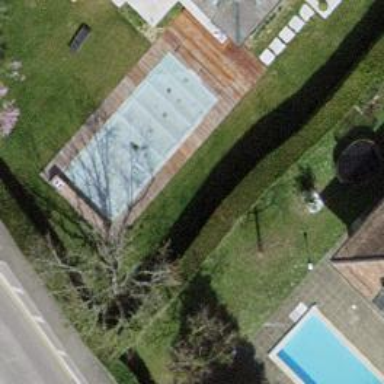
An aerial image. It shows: Swimming pool located in leisure land.